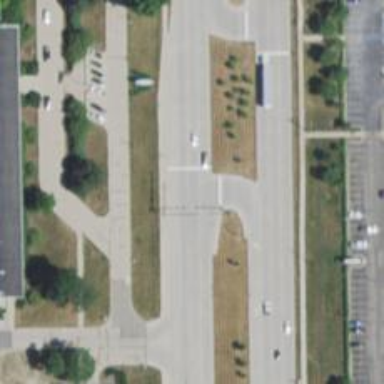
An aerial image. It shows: Primary highway with separate sidewalk.